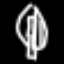
Label: leaf